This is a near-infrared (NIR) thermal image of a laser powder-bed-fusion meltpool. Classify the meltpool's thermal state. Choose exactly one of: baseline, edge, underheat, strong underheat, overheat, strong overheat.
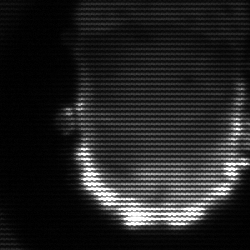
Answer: baseline